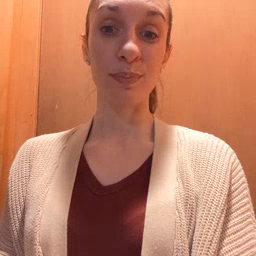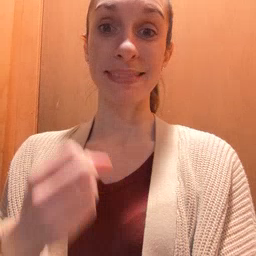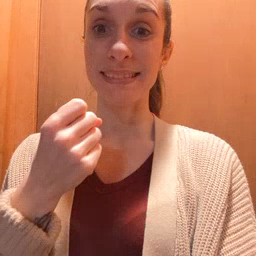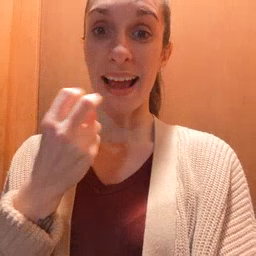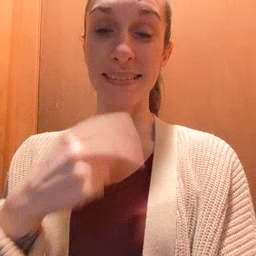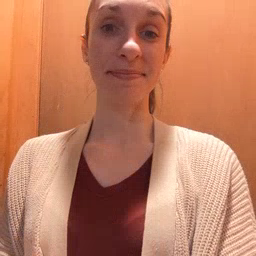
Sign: snack